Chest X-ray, PA view. Patient: 47 years old, sex M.
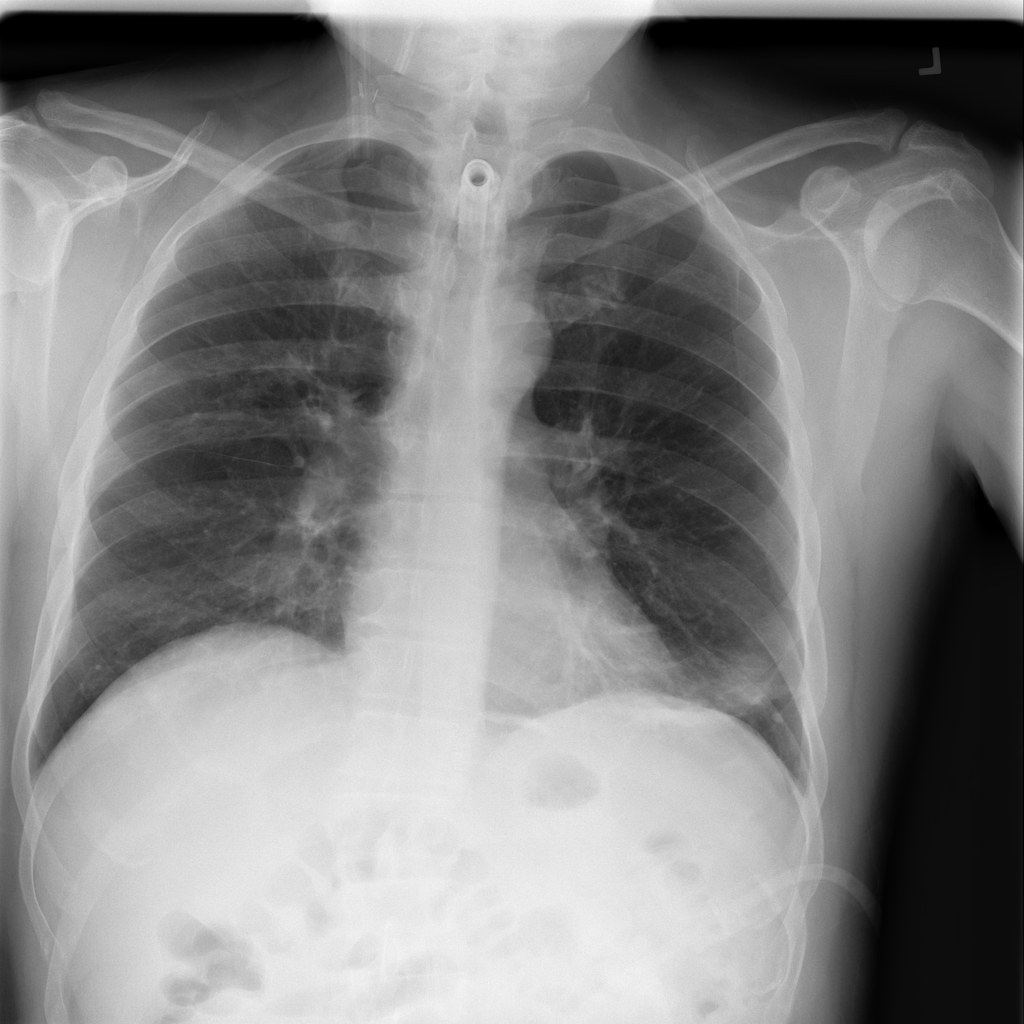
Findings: No Finding